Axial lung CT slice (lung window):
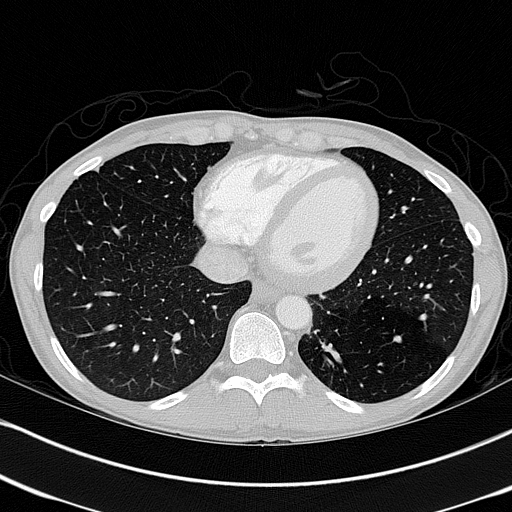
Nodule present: no